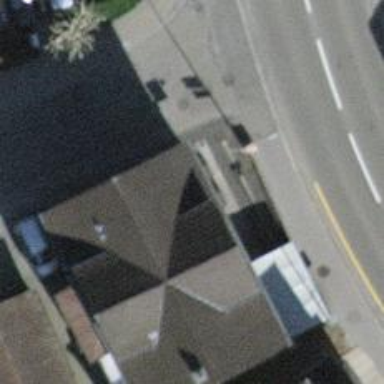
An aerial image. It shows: Restaurant.